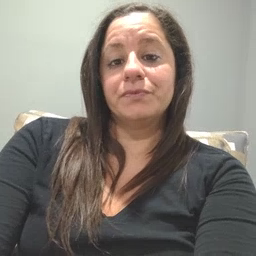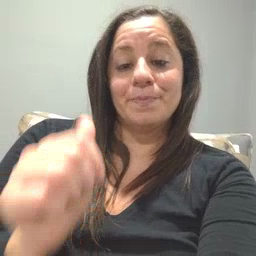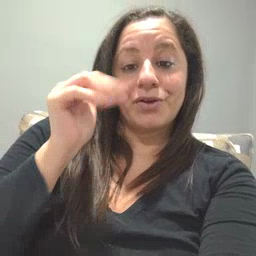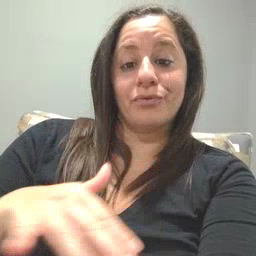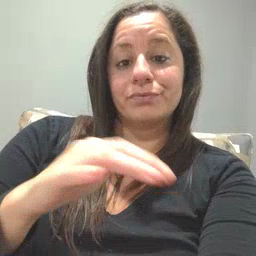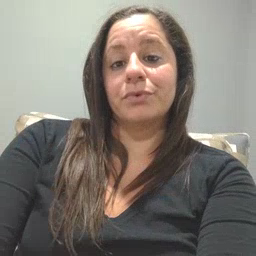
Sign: backyard